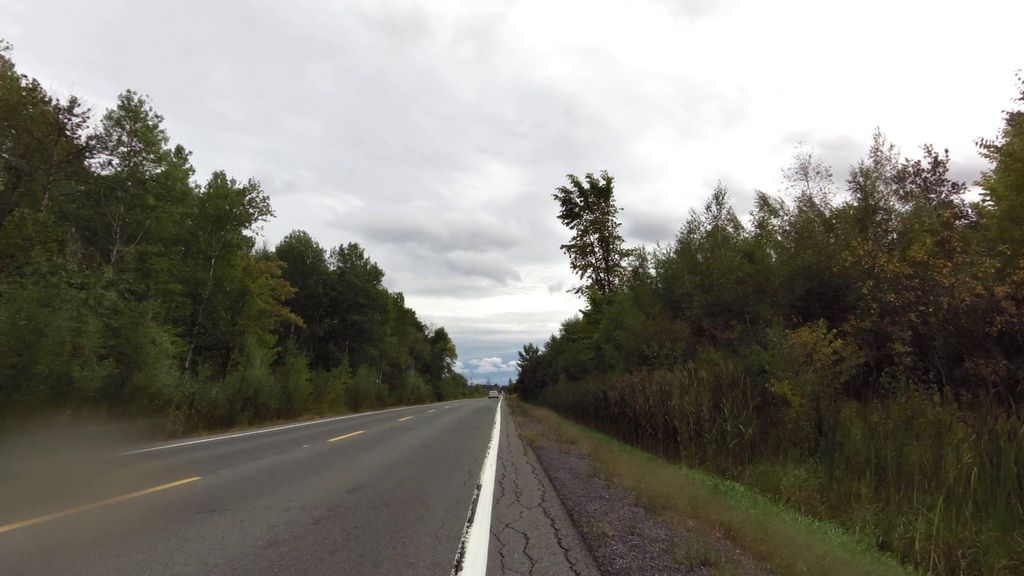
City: ottawa-gatineau